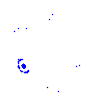
Particle: electron